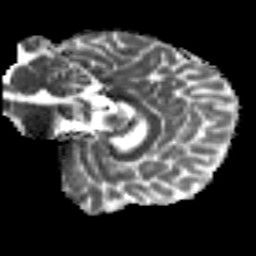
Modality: MD
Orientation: sagittal
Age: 18
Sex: male
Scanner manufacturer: siemens
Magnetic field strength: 3 T
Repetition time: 8.8 s
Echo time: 0.085 s